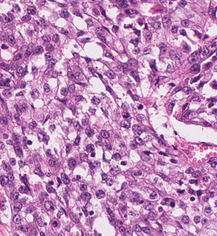
Tumor epithelial tissue: yes
Tumor-associated stroma tissue: no
Normal tissue: no